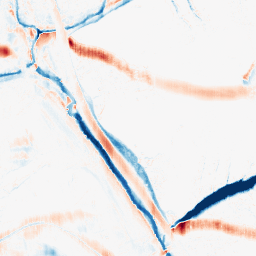
Category: morphological
Decomposition family: morphological_ellipse
Decomposition parameters: operation: average
width: 20
height: 5
Upsampling method: sinc_hamming
Upsampling parameters: scale: 2
kernel_size: 16
Upsampling scale: 2